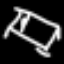
Label: bed